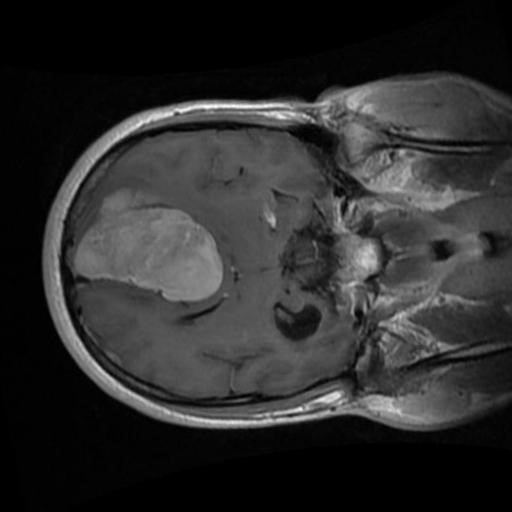
Label: brain_menin